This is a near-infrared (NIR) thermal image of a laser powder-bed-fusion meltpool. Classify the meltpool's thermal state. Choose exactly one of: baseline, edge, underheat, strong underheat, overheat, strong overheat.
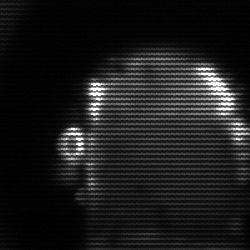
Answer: baseline